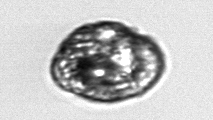
Label: Proterythropsis